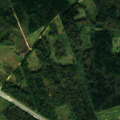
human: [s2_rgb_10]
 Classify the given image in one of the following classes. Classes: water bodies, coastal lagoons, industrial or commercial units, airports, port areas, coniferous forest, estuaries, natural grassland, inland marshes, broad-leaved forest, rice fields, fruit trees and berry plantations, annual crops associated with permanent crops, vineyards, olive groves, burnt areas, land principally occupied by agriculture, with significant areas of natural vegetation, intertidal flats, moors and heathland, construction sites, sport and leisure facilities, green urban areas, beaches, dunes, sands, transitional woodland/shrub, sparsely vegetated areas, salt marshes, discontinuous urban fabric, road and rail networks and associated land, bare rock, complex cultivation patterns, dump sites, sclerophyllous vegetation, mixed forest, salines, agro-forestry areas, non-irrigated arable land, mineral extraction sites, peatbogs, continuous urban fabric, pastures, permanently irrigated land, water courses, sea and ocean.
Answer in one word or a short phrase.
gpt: mixed forest, transitional woodland/shrub